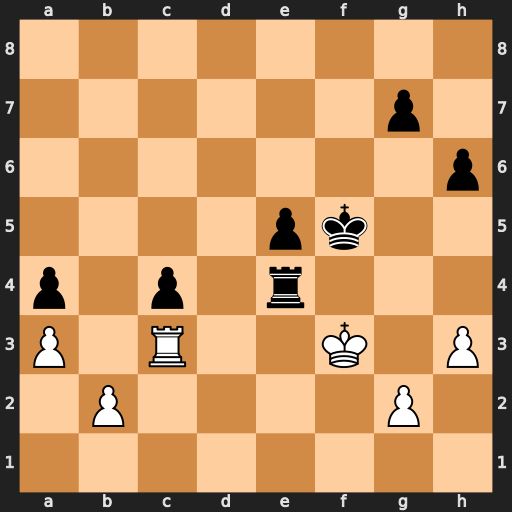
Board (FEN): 8/6p1/7p/4pk2/p1p1r3/P1R2K1P/1P4P1/8
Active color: w
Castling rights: -
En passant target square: -
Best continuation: g4+ Rxg4 hxg4+